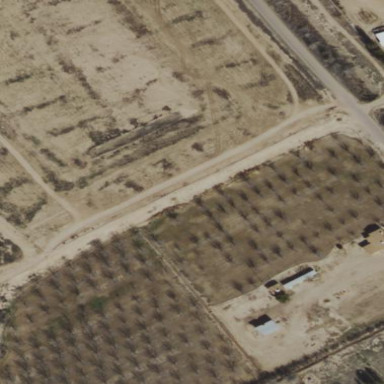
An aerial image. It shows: Orchard.